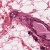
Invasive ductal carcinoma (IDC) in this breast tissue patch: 0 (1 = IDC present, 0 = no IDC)